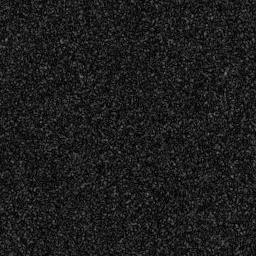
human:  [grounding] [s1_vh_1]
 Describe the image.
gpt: In the satellite image, there is  <ref>1 medium ship </ref> <box>[[67, 8, 76, 25, 0]]</box> located at top right.